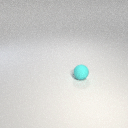
small cyan rubber sphere